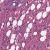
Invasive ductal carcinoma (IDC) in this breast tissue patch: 1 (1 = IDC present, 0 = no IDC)